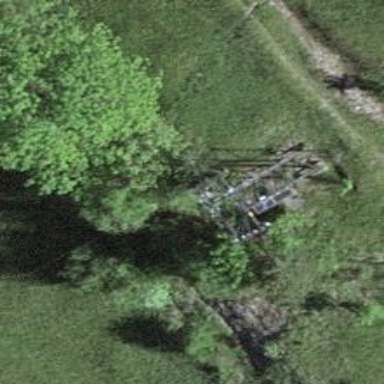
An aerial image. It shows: Pylon used for aerialway.